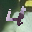
Label: 4